Aerial crown-view tile of a tropical tree (Barro Colorado Island, Panama), acquired 20240918:
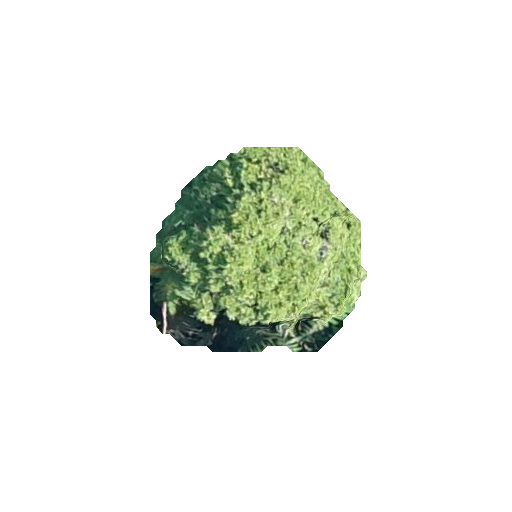
Species: Alseis blackiana
GBIF accepted scientific name: Alseis blackiana
Crown area: 54.243 m²